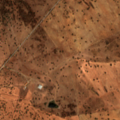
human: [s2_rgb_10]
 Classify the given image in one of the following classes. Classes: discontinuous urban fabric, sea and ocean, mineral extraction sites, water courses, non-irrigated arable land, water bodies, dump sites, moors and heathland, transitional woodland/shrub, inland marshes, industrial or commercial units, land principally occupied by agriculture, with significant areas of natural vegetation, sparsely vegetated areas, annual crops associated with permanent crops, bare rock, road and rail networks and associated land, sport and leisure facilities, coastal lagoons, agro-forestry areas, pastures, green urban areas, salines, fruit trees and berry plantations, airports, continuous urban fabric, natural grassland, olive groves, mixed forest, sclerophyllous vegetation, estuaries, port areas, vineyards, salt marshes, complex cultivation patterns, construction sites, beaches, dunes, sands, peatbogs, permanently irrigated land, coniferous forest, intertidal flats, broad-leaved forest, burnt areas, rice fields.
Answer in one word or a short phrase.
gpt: pastures, agro-forestry areas